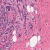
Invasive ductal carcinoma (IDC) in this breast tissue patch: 1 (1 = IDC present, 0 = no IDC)